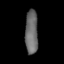
Tissue: lung
Cell type: Fibroblasts
Senescence score: 0.5664
Nuclear area (px): 560
Mean DAPI intensity: 103.743